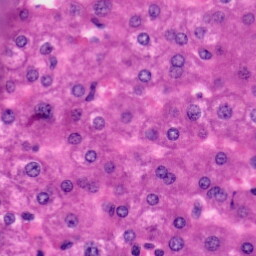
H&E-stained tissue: Liver